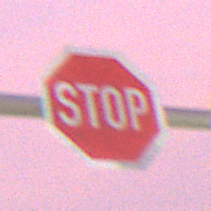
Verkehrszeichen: Stop
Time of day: SunriseSunset
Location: Outdoor (Urban)
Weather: PartlyCloudy
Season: NotSpecified
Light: Artificial